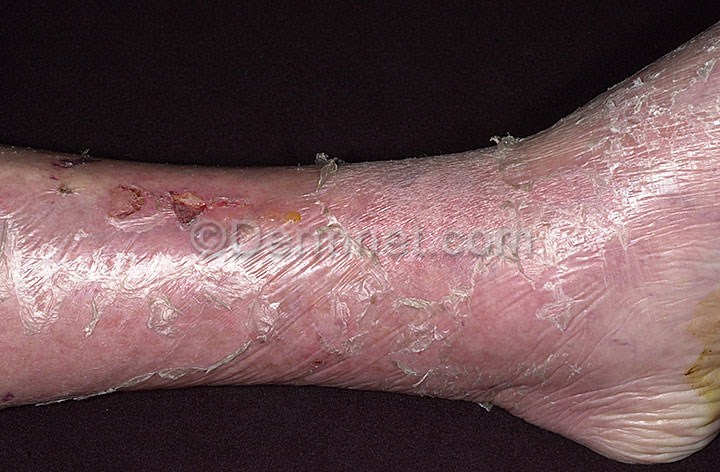
Disease: Eczema Photos